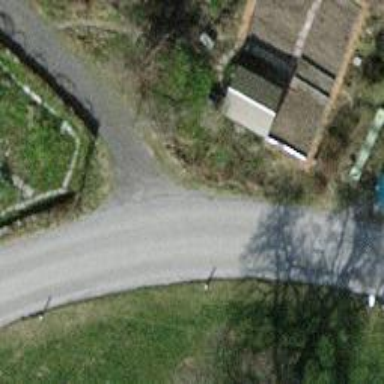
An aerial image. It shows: Unclassified road with grade 1 track type.